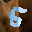
Label: 5